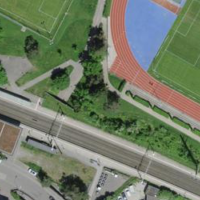
EUNIS habitat code: 53
Species observed at this site:
Bellis perennis
Tragopogon orientalis
Falco tinnunculus